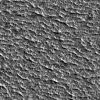
Atmospheric dust classification: not_dusty